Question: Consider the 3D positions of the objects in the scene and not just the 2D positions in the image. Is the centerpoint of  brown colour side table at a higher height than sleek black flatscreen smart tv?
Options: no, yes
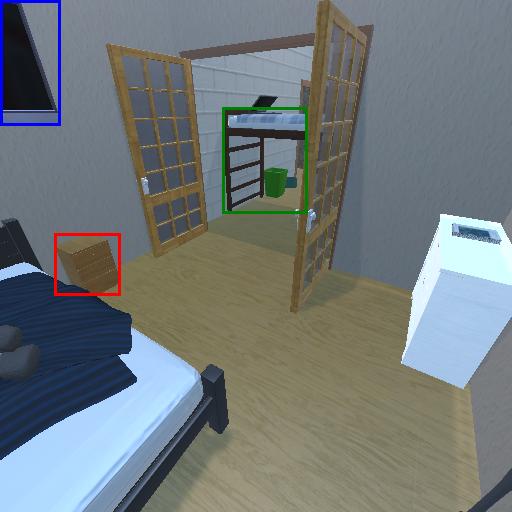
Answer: no